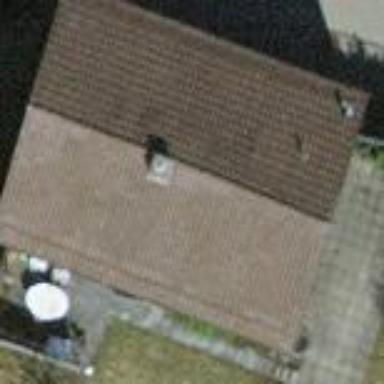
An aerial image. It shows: Simple house.